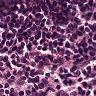
Metastatic tissue present: no